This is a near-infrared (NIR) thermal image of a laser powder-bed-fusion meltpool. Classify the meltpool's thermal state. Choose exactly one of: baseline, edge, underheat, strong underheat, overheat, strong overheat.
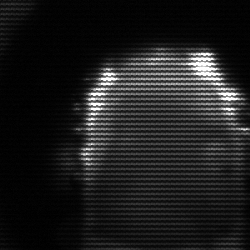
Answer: baseline